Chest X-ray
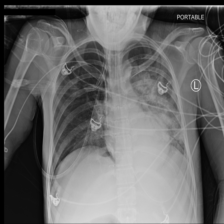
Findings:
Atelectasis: negative
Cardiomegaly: negative
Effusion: negative
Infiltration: negative
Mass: negative
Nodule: negative
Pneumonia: negative
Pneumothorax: negative
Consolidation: positive
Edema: negative
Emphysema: negative
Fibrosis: negative
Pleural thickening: negative
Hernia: negative